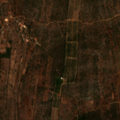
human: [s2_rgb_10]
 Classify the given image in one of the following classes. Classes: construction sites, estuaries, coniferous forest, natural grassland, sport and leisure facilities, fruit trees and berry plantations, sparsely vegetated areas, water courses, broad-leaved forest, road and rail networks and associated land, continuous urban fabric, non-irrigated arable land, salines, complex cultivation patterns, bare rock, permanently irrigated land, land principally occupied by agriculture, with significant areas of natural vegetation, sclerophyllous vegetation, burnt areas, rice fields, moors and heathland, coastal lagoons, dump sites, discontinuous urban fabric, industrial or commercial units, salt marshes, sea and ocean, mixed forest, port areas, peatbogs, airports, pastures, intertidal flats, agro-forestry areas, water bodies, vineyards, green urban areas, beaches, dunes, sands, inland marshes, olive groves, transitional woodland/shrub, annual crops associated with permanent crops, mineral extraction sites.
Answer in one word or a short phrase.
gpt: fruit trees and berry plantations, land principally occupied by agriculture, with significant areas of natural vegetation, sclerophyllous vegetation